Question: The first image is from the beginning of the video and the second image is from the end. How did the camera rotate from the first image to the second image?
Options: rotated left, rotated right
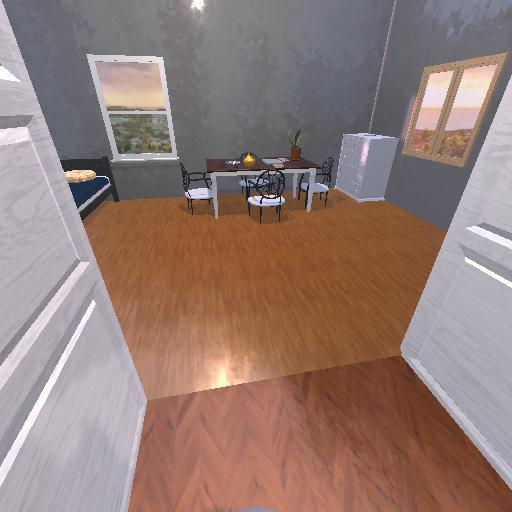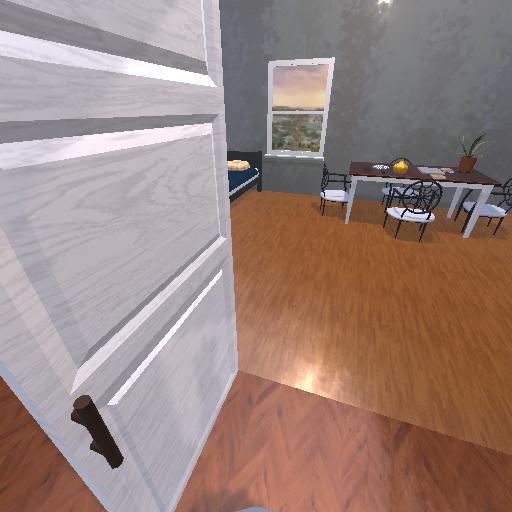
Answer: rotated left